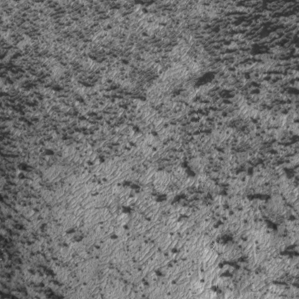
Label: frost